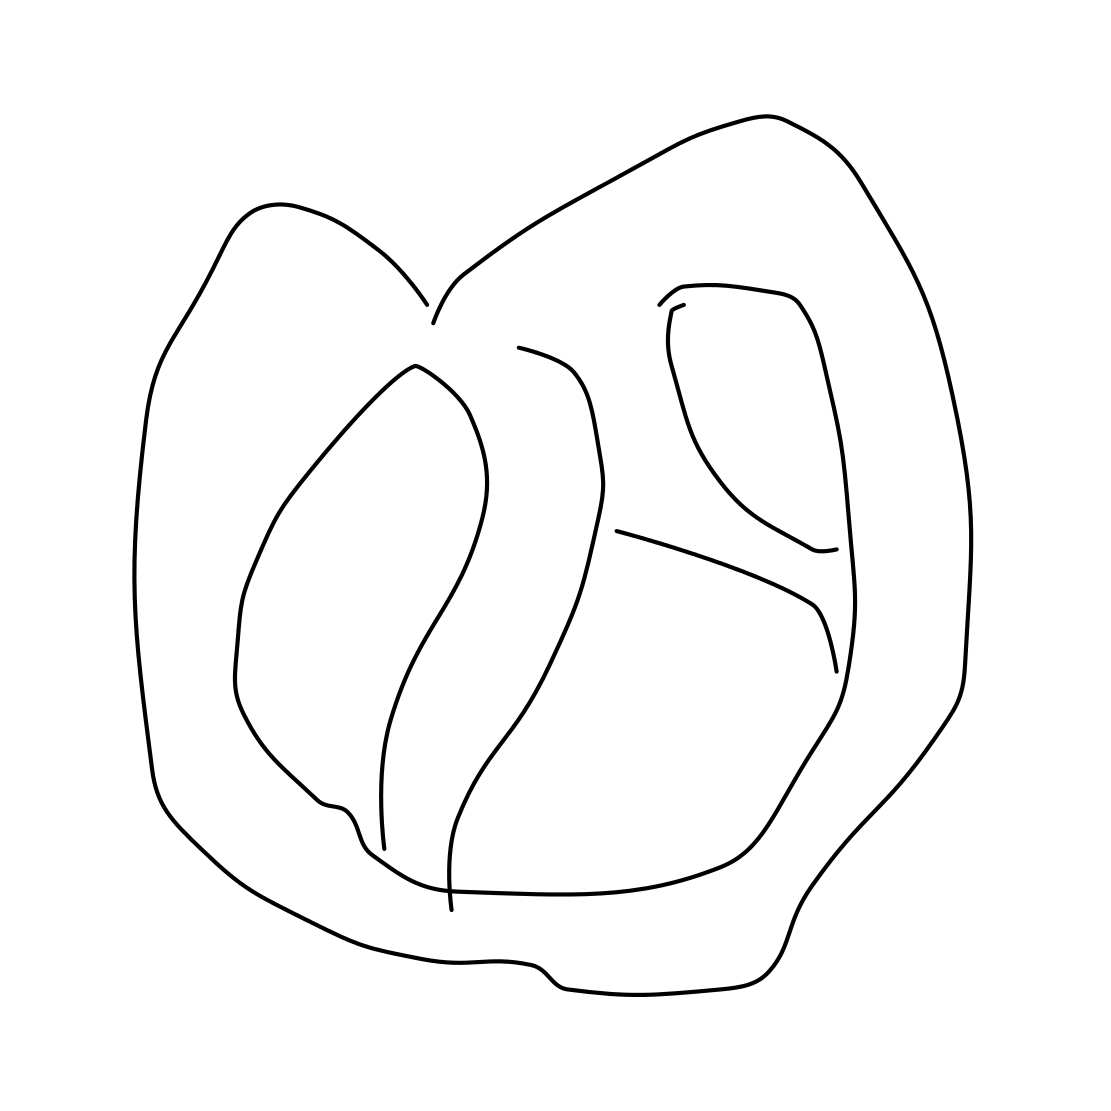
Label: pretzel